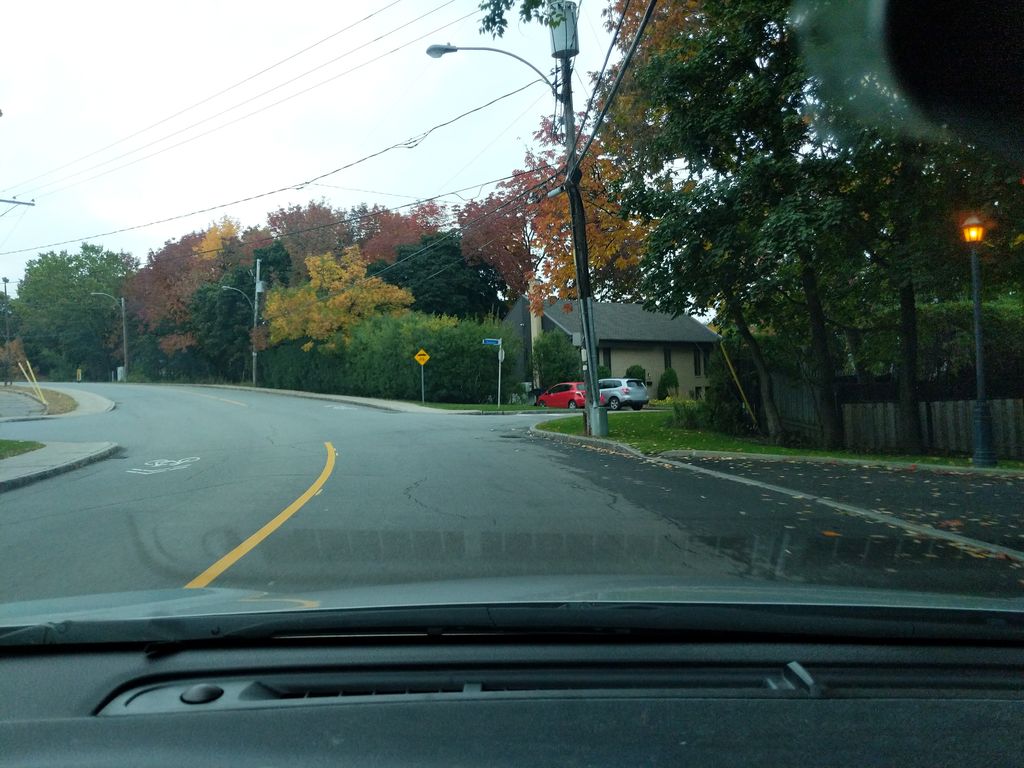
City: quebec_city